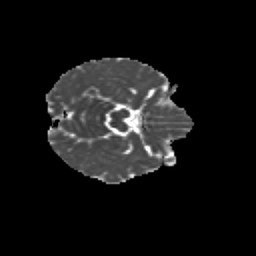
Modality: MD
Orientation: axial
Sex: female
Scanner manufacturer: siemens
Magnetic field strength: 3 T
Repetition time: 5 s
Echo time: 0.071 s